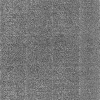
Atmospheric dust classification: dusty